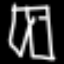
Label: pants